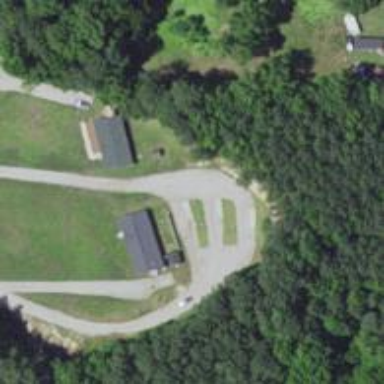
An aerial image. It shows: Driveway.